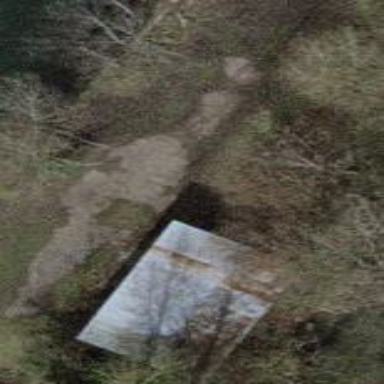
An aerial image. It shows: Shed.